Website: apple
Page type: customer-info-address
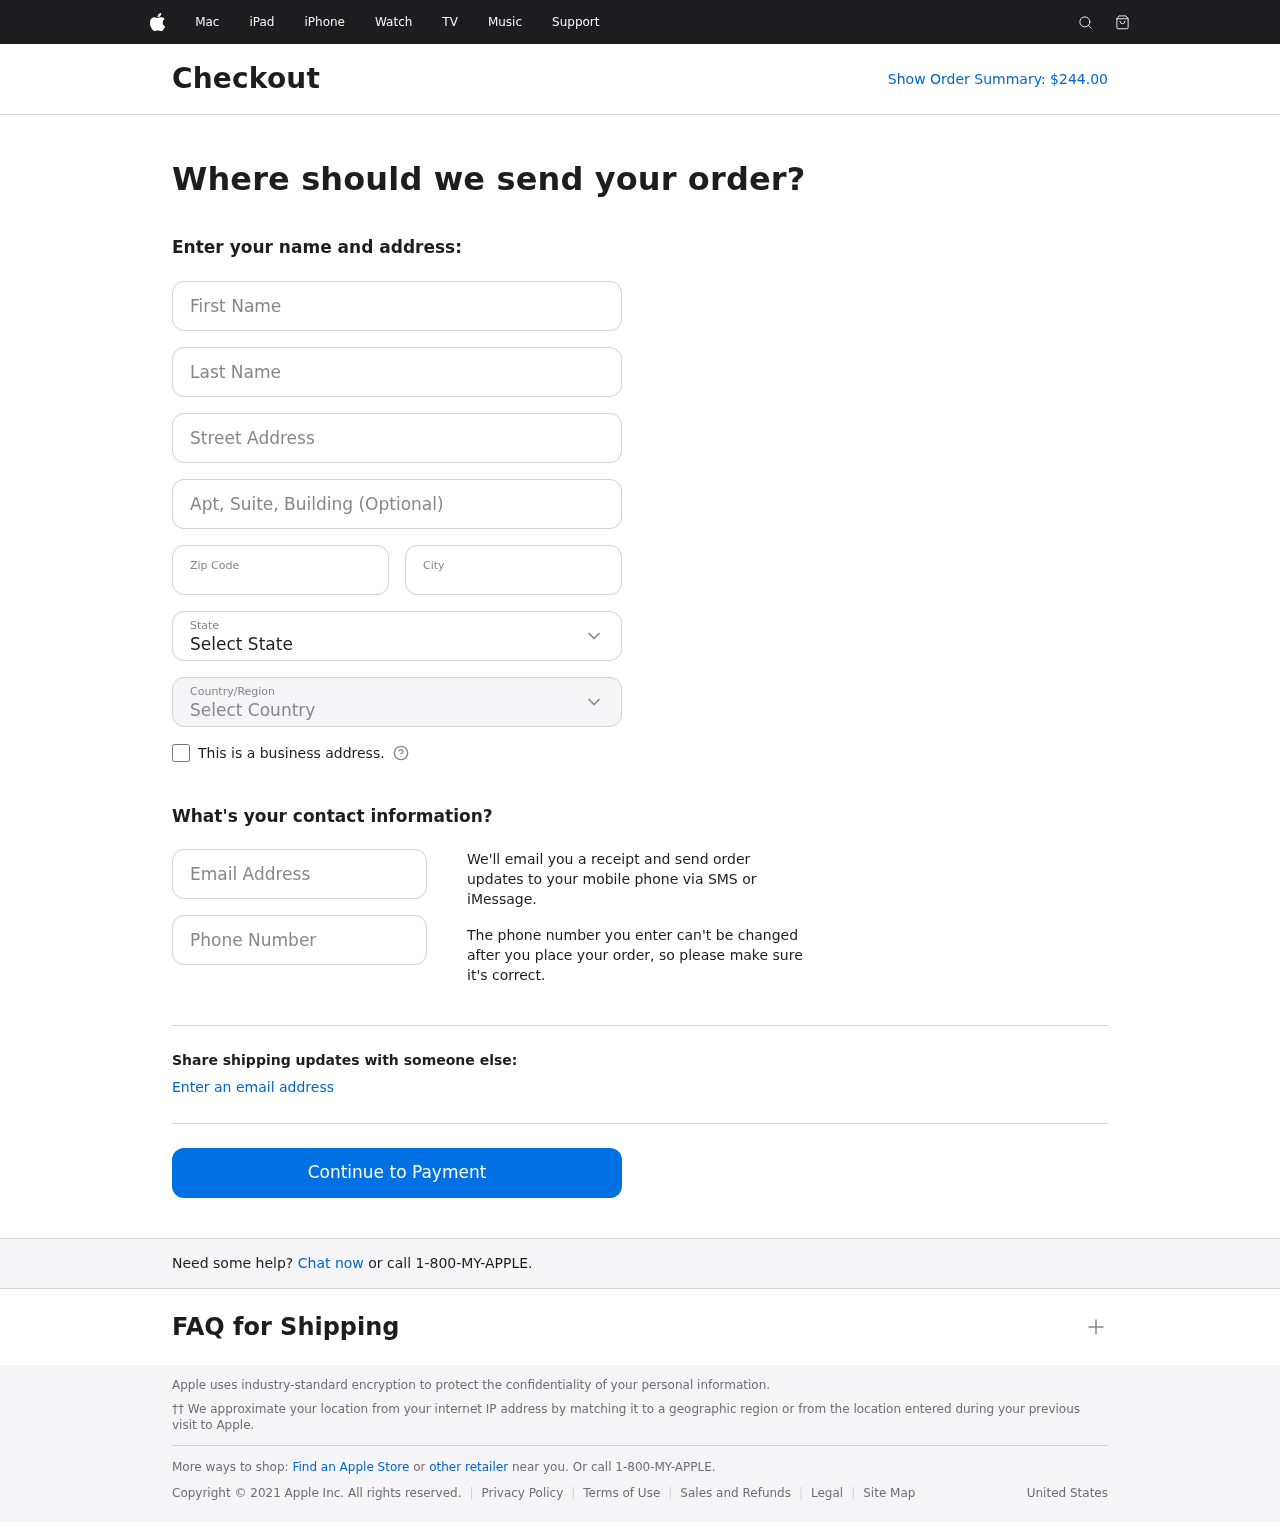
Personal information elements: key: PII_CITY
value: Dunlapport
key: PII_COUNTRY
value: United States
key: PII_EMAIL
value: eric.barnes@yahoo.com
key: PII_FIRSTNAME
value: Eric
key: PII_LASTNAME
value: Barnes
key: PII_PHONE
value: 6999196057
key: PII_POSTCODE
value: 75640
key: PII_STATE
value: Kentucky
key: PII_STREET
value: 71579 Smith Lodge
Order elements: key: ORDER_TOTAL
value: Show Order Summary: $244.00